Current action and preconditions to check: trajectory_clear

Your task: For each precondition in the list above, predict whether it will hold at this action.

Consider the current scene as observed from the mobile robot's camera, and analyze the predicted future states of all dynamic agents (e.g., people, animals, vehicles, or any moving entities) within the NEXT SECOND.

IMPORTANT: Only answer "very likely" if you are absolutely certain—based on strong, clear evidence—that a dynamic agent will violate the precondition in the predicted future state. Do NOT answer "very likely" for unlikely, ambiguous, or low-probability risks.

Ask yourself for each precondition: Is there a high probability, with clear and convincing evidence, that the predicted future states of any dynamic agent will interfere with the predicted future state of the currently executing action within the NEXT SECOND, causing that precondition to fail?

Assess the risk level based on these predictions. Use "likely" or "very likely" if motions create a clear risk of interference.

Use "neutral" or "improbable" if agents are nearby but their predicted paths are clearly diverging or non-conflicting.

Failure Risk Categories: "very improbable", "improbable", "neutral", "likely", "very likely"

Answer Format: Output ONLY the probability_of_failure value from these categories: "very improbable", "improbable", "neutral", "likely", "very likely"

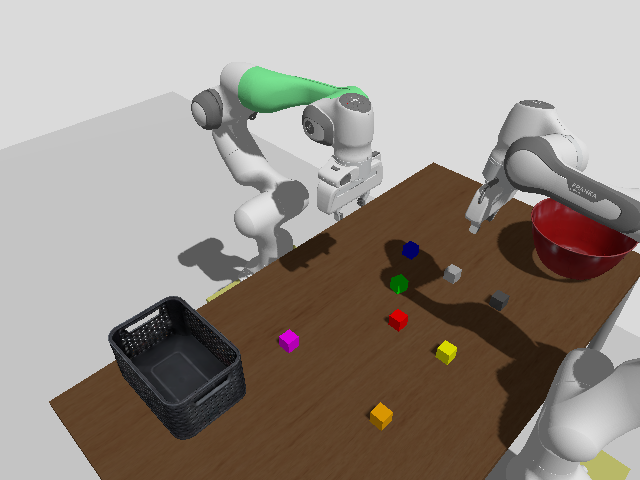

Answer: improbable